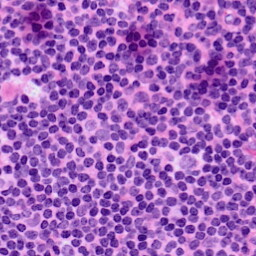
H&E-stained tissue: LymphNode